Field crop: maize
Growth stage: 2
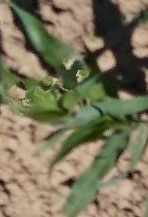
Species: maize